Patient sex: M
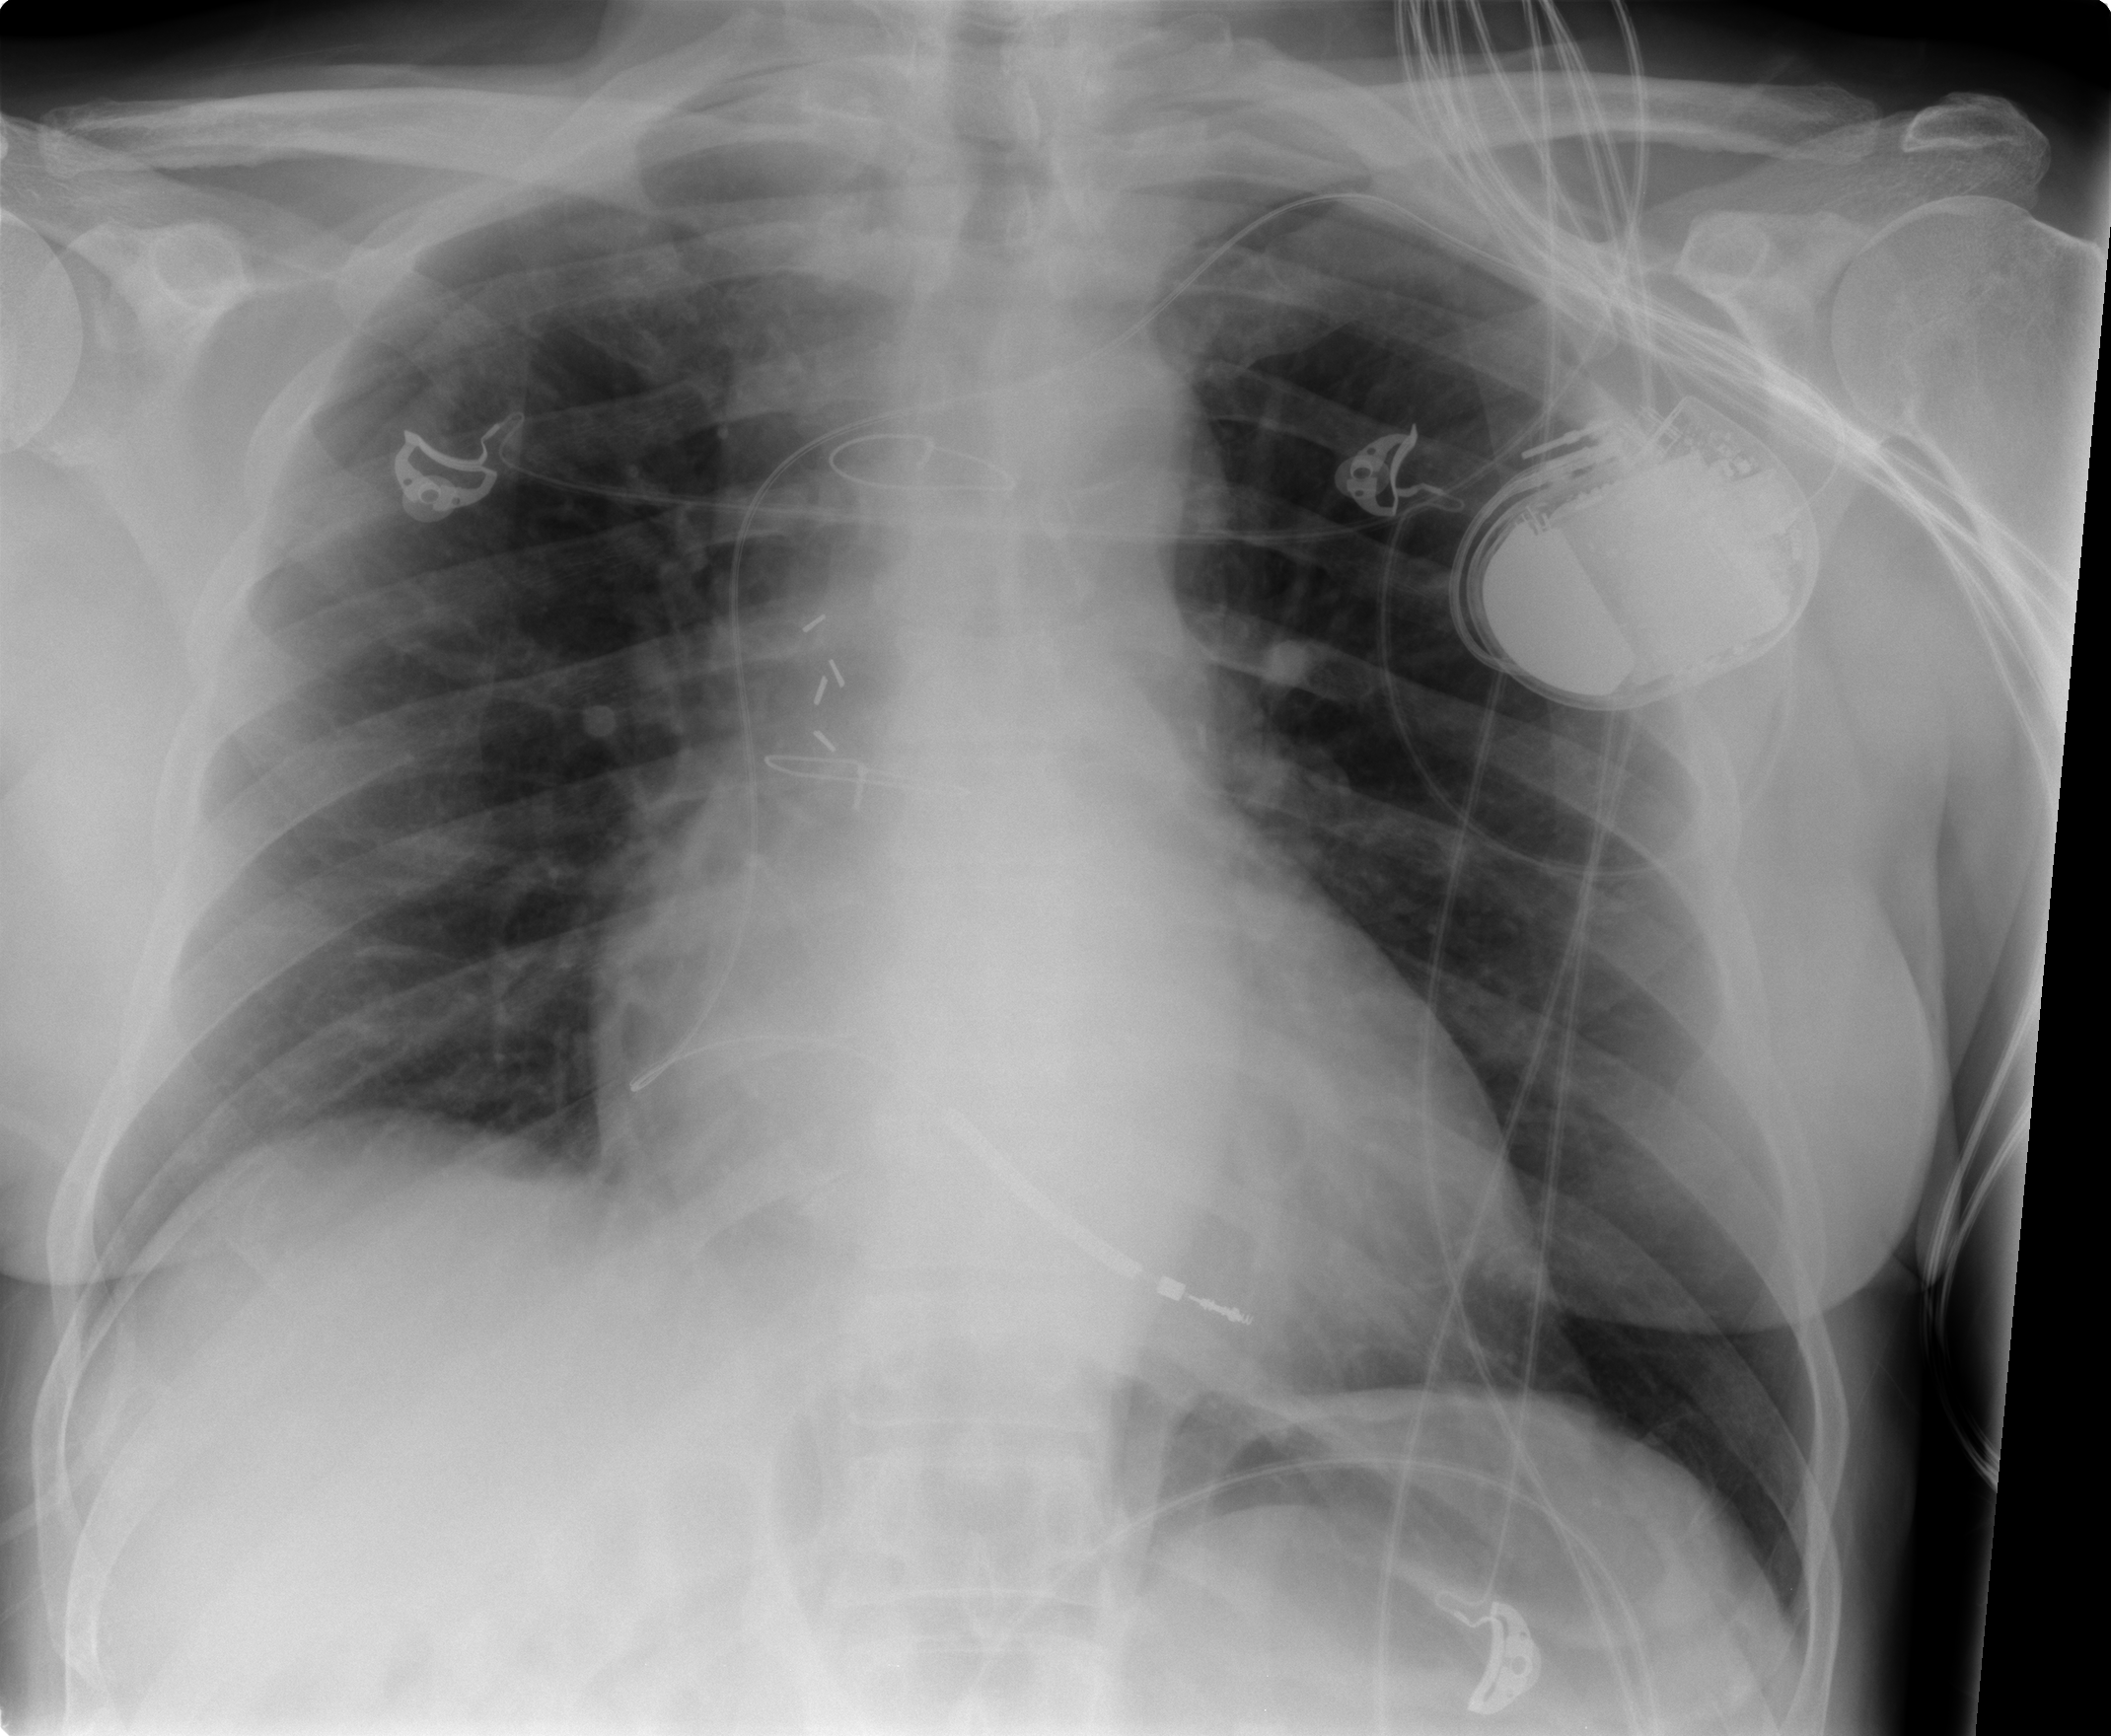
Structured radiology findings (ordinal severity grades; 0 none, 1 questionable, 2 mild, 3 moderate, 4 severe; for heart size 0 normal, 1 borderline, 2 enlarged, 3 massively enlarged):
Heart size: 2
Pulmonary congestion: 1
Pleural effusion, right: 0
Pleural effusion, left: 0
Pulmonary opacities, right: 0
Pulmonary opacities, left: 0
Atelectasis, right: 0
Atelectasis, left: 0